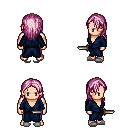
a pixel art fantasy rpg character, male body template, human, light skin, blue robe, magenta pants, pink long hairstyle, white slippers, dagger, four views (front, back, left, right), 2x2 character sprite sheet, small pixel art, hard edges, no anti-aliasing